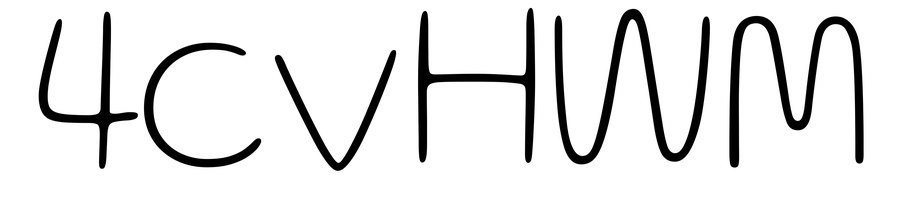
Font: Gluten_Thin